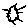
Label: sun